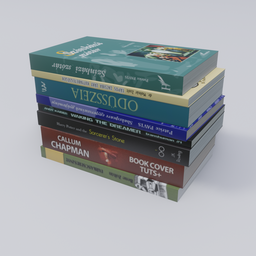
Label: tools